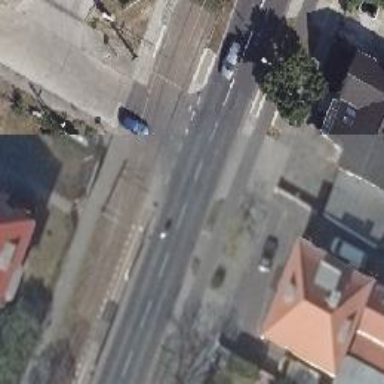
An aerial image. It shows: Unmarked road crossing.